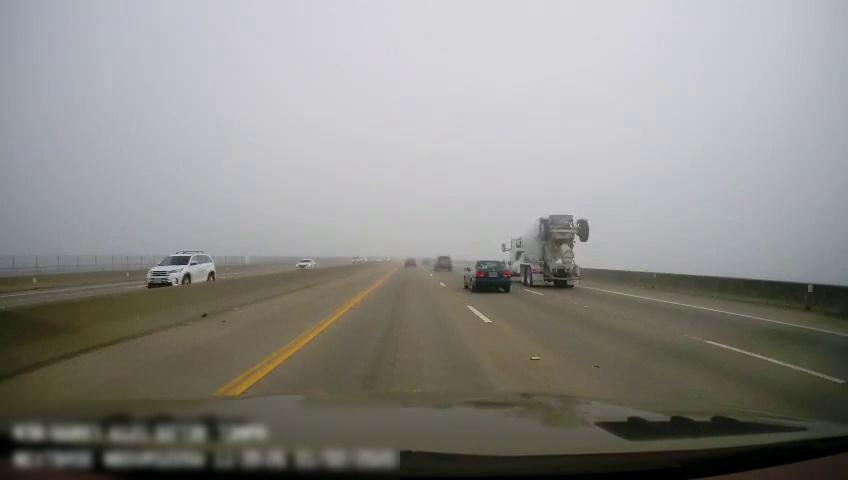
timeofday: Day
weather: Cloudy
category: Drivable Space
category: Drivable Space
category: Vehicles | Car
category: Vehicles | Car
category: Vehicles | Car
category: Vehicles | SUV
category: Vehicles | Other LV
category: Vehicles | Car
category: Vehicles | Car
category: Lanes | Current Lane
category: Lanes | Current Lane
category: Lanes | Alternate Lane
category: Lanes | Alternate Lane
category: Lanes | Alternate Lane
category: Lanes | Opposite Lane
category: Lanes | Opposite Lane